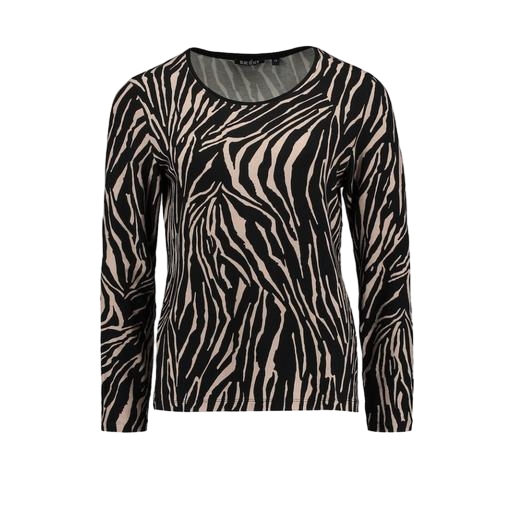
black animal-print sleep top, zebra print blouse, black zebra t-shirt, white background